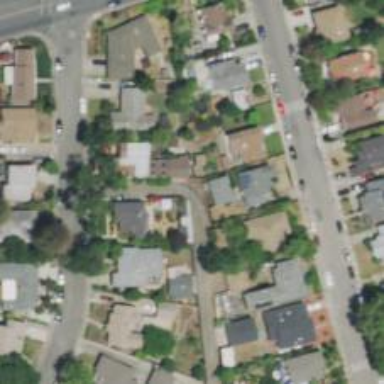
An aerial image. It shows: Alley classified as service road.